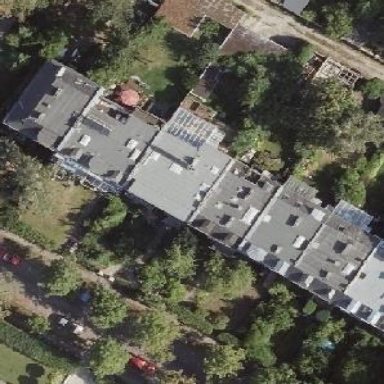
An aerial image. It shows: Terrace building.